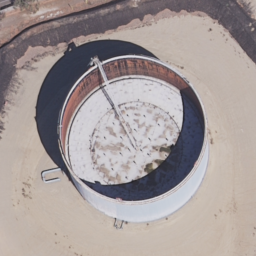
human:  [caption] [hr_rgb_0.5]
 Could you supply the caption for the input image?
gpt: There is a white big storage tank on the sands .

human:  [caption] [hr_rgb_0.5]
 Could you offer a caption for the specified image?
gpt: A white round storage tank is on the sands .

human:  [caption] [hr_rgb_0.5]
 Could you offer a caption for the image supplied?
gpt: There is a white round storage tank on the sands .

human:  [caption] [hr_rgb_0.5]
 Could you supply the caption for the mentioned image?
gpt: A white storage tank is on the sands .

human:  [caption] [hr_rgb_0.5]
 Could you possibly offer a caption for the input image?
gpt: A white storage tank is on the sands .